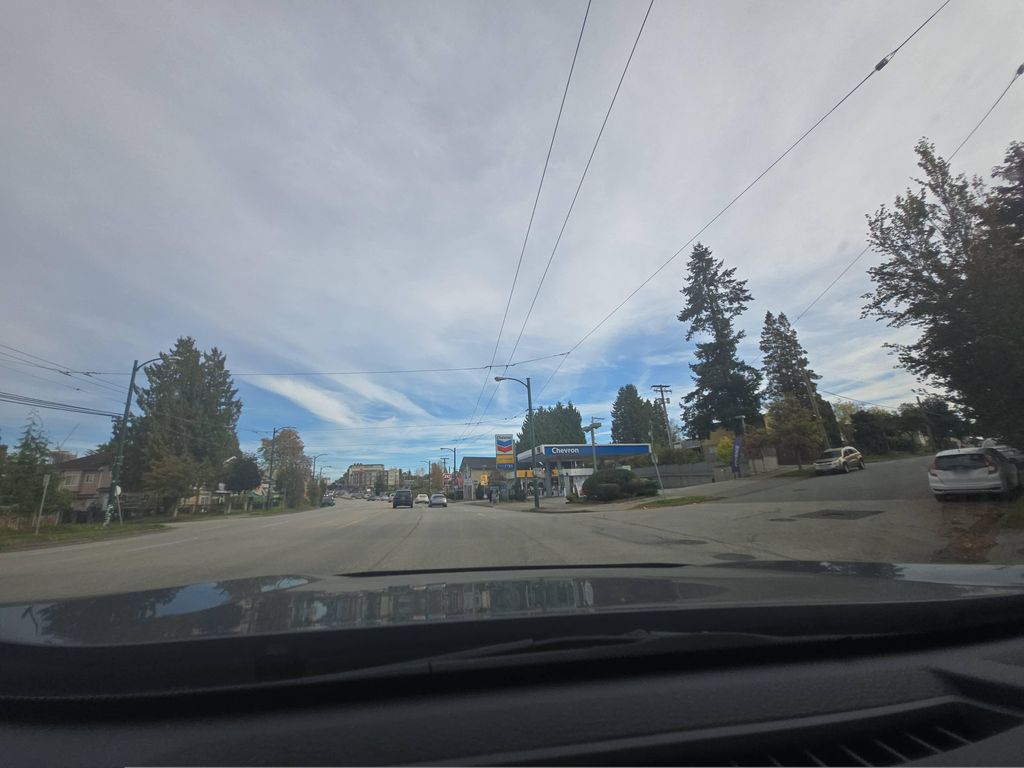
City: vancouver